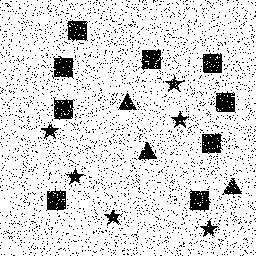
Squares: 9
Triangles: 3
Stars: 6
Total shapes: 18